Interaction volume radius: 10 \u00c5
Interaction volume height: 20 \u00c5
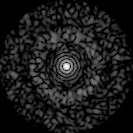
Disorder parameter: 0.8212